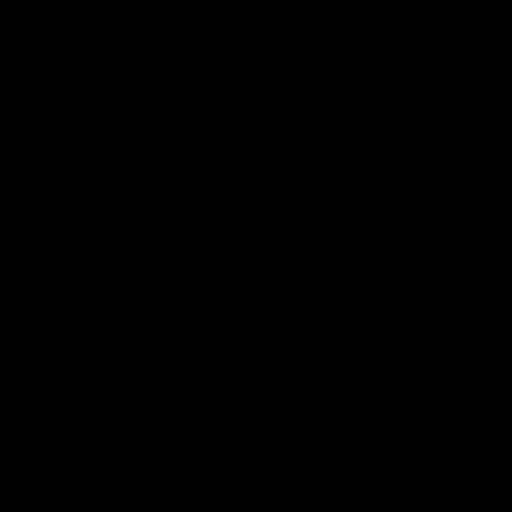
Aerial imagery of island in Maryland named Carroll Island containing herbaceous wetlands, deciduous forest, woody wetlands, low intensity development, open development, and open water